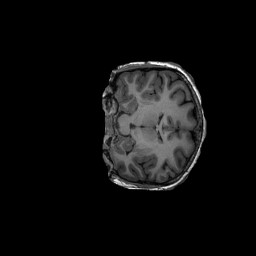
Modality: T1w
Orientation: coronal
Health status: ill
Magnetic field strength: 3 T